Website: bh-photo
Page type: receipt
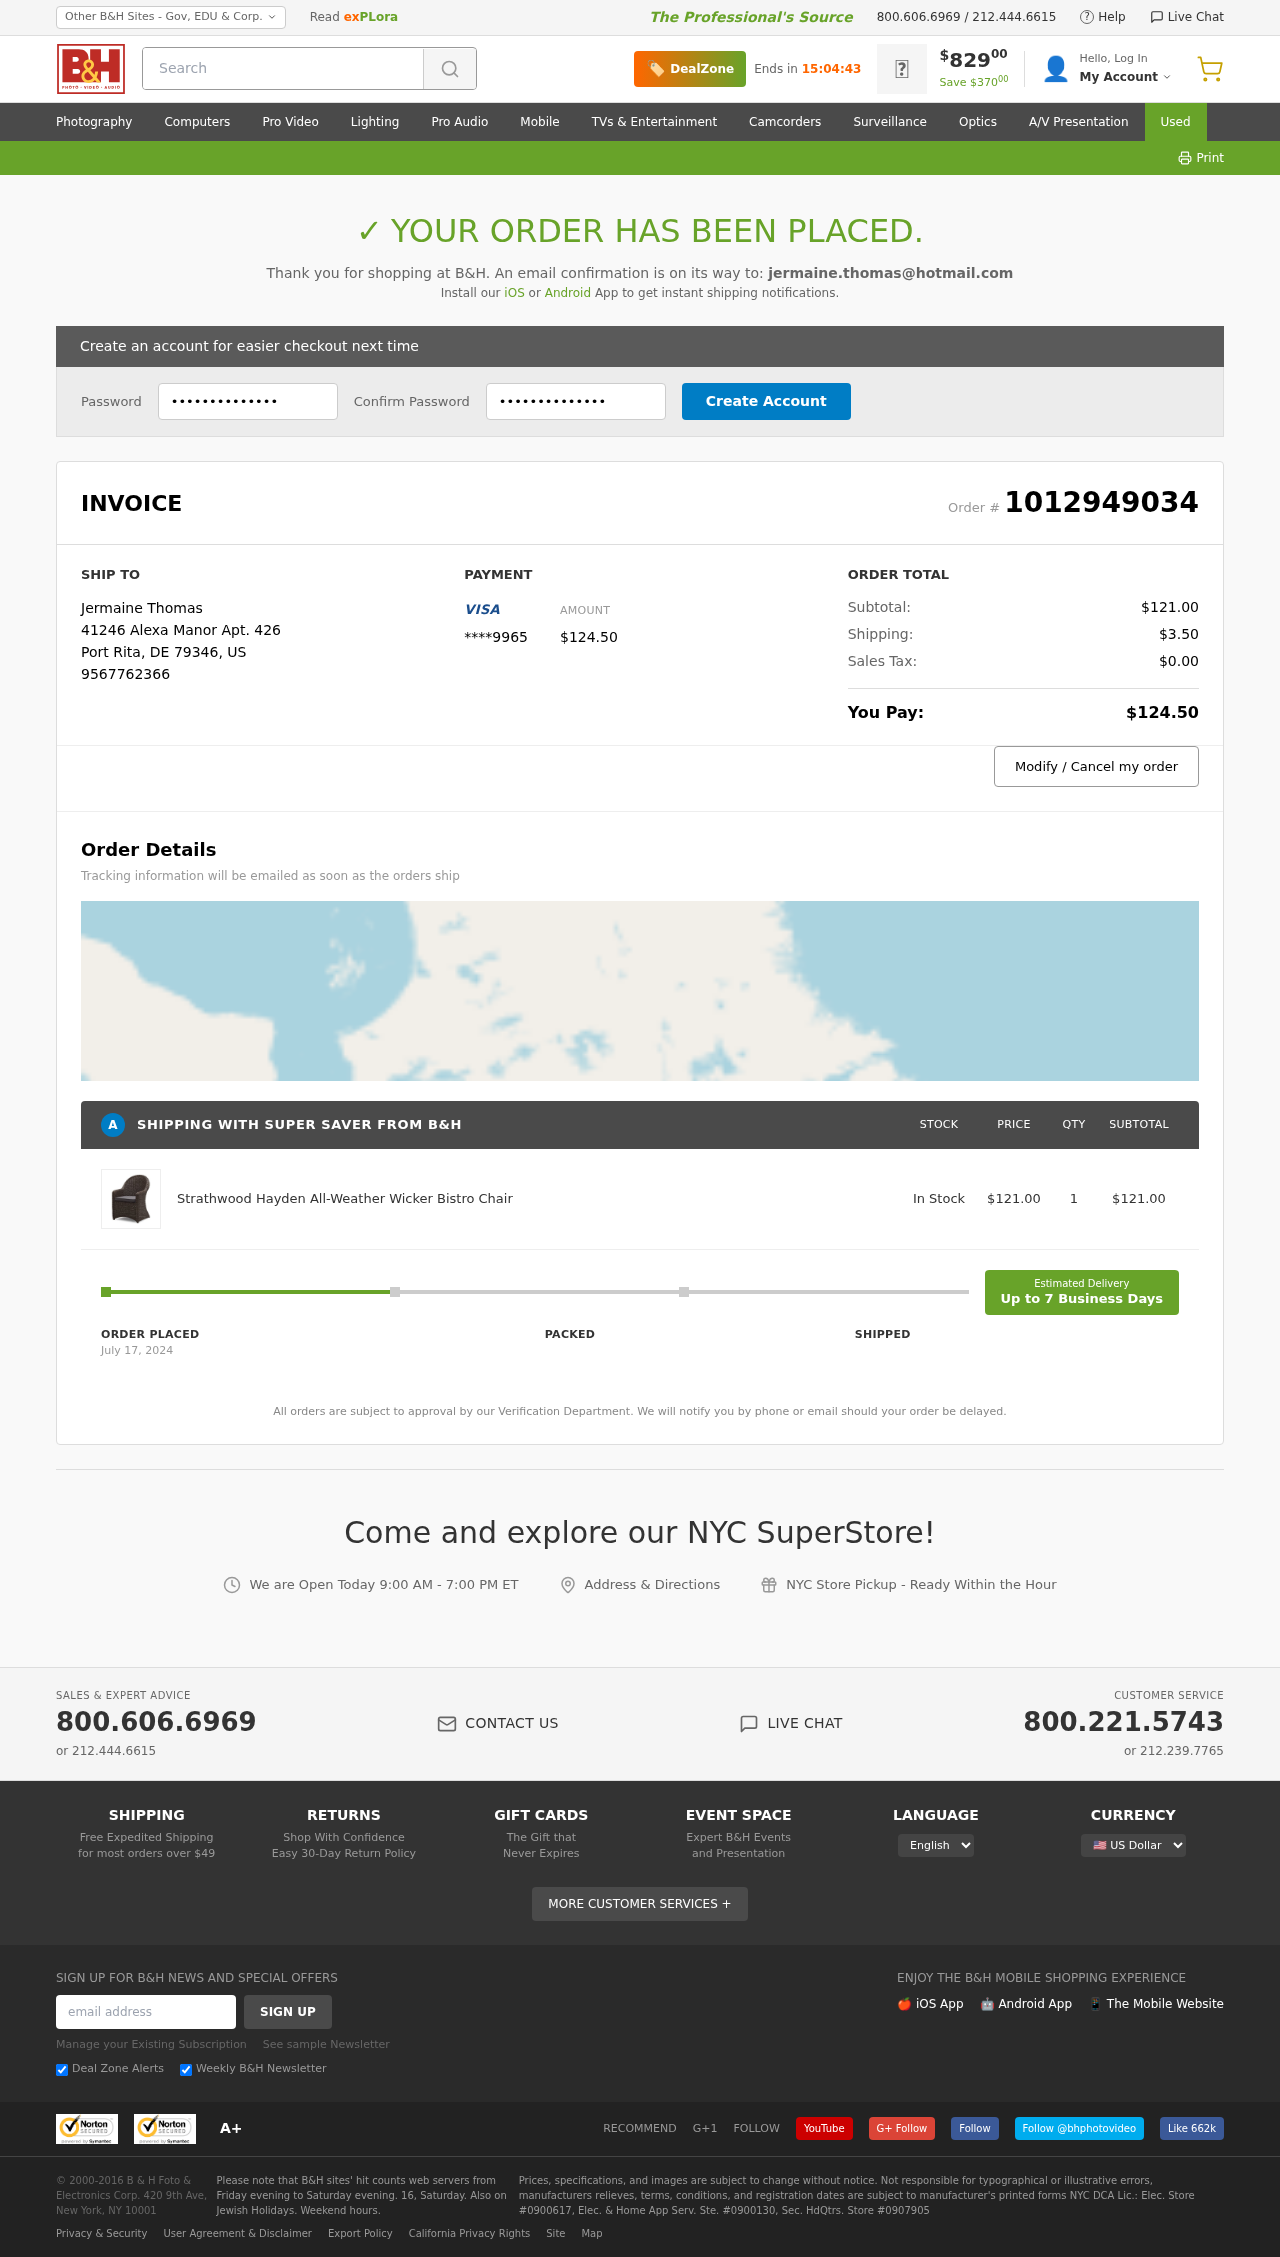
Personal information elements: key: PII_CARD_LAST4
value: ****9965
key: PII_CITY
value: Port Rita
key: PII_COUNTRY_CODE
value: US
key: PII_EMAIL
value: jermaine.thomas@hotmail.com
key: PII_FULLNAME
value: Jermaine Thomas
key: PII_PHONE
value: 9567762366
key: PII_POSTCODE
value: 79346
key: PII_STATE_ABBR
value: DE
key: PII_STREET
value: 41246 Alexa Manor Apt. 426
Product elements: key: PRODUCT1_NAME
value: Strathwood Hayden All-Weather Wicker Bistro Chair
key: PRODUCT1_PRICE
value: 121
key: PRODUCT1_QUANTITY
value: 1
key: PRODUCT1_SUBTOTAL
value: $121.00
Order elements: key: ORDER_ID
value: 1012949034
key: ORDER_TOTAL
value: $124.50
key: ORDER_SUBTOTAL
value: $121.00
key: ORDER_SHIPPING_COST
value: $3.50
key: ORDER_TAX
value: $0.00
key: ORDER_DATE
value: July 17, 2024
Search elements: key: HEADER_SEARCH
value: Search